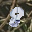
Label: 8